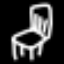
Label: chair